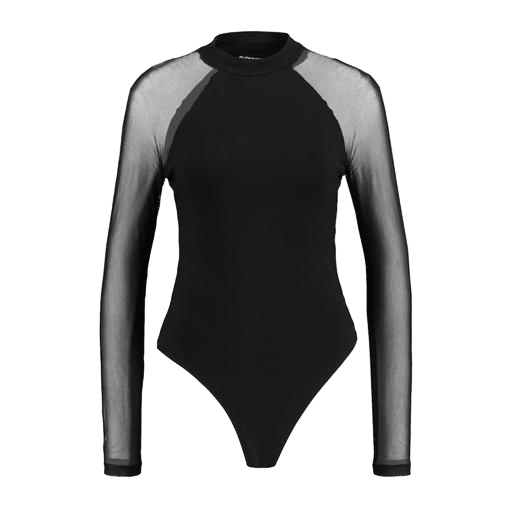
black mira cape-effect bodysuit, black sheer-sleeve, black bae bae layering top, white background